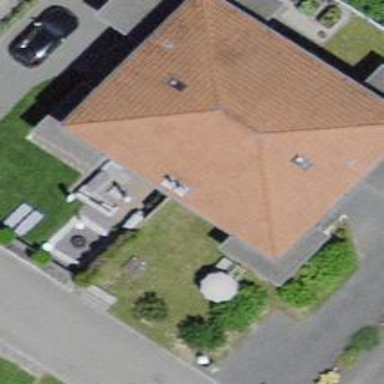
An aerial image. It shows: Terrace building with hipped roof shape.